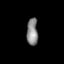
Tissue: skin
Cell type: Epithelial cells
Senescence score: 0.2584
Nuclear area (px): 299
Mean DAPI intensity: 136.341